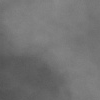
Atmospheric dust classification: dusty